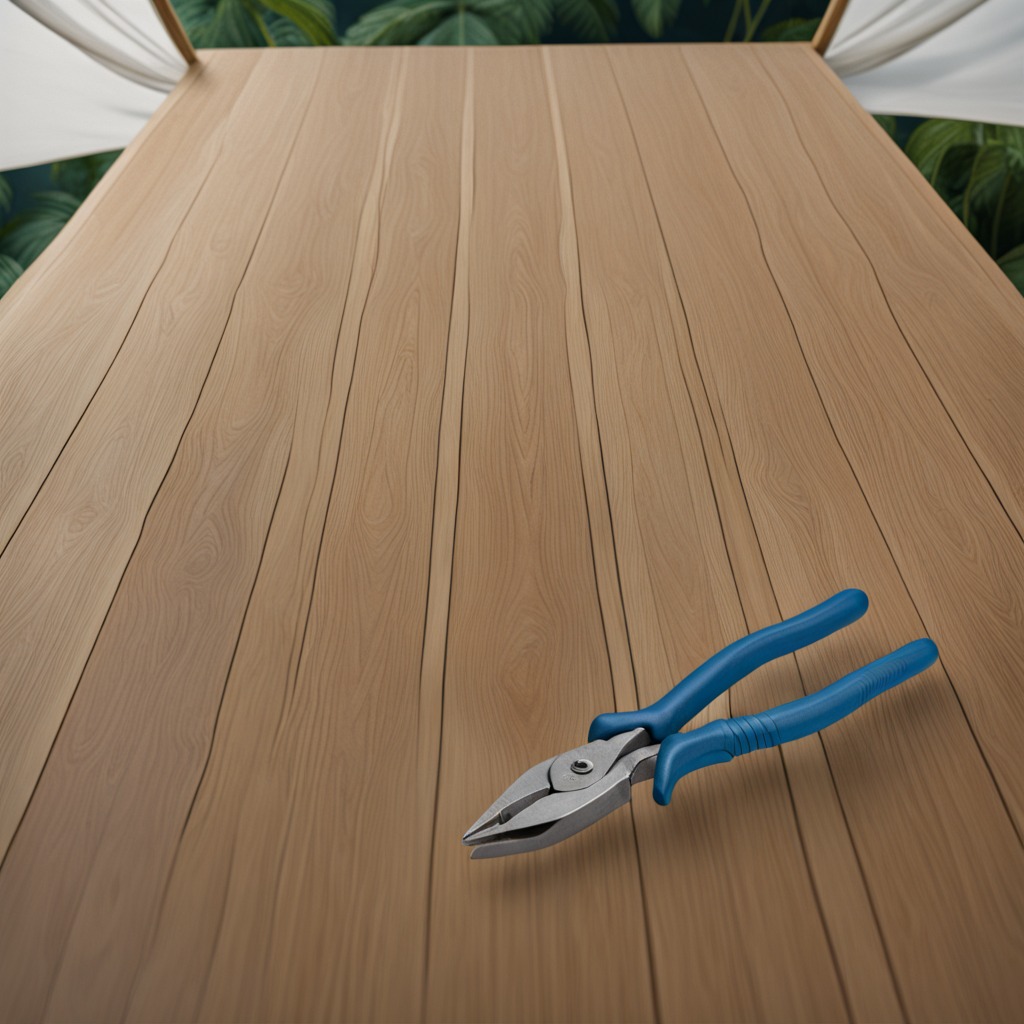
A plier is lying on a wooden table inside a jungle field workshop tent.